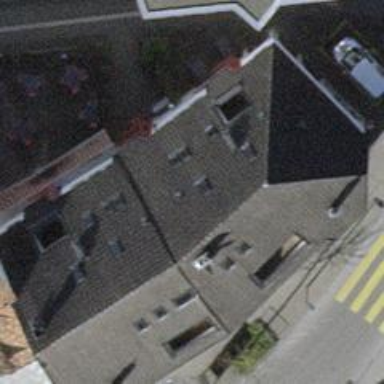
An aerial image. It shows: White apartment building with hipped roof made of dark gray roof tiles. The roof is oriented along the building.